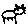
Label: cat